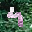
Label: 4